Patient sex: M
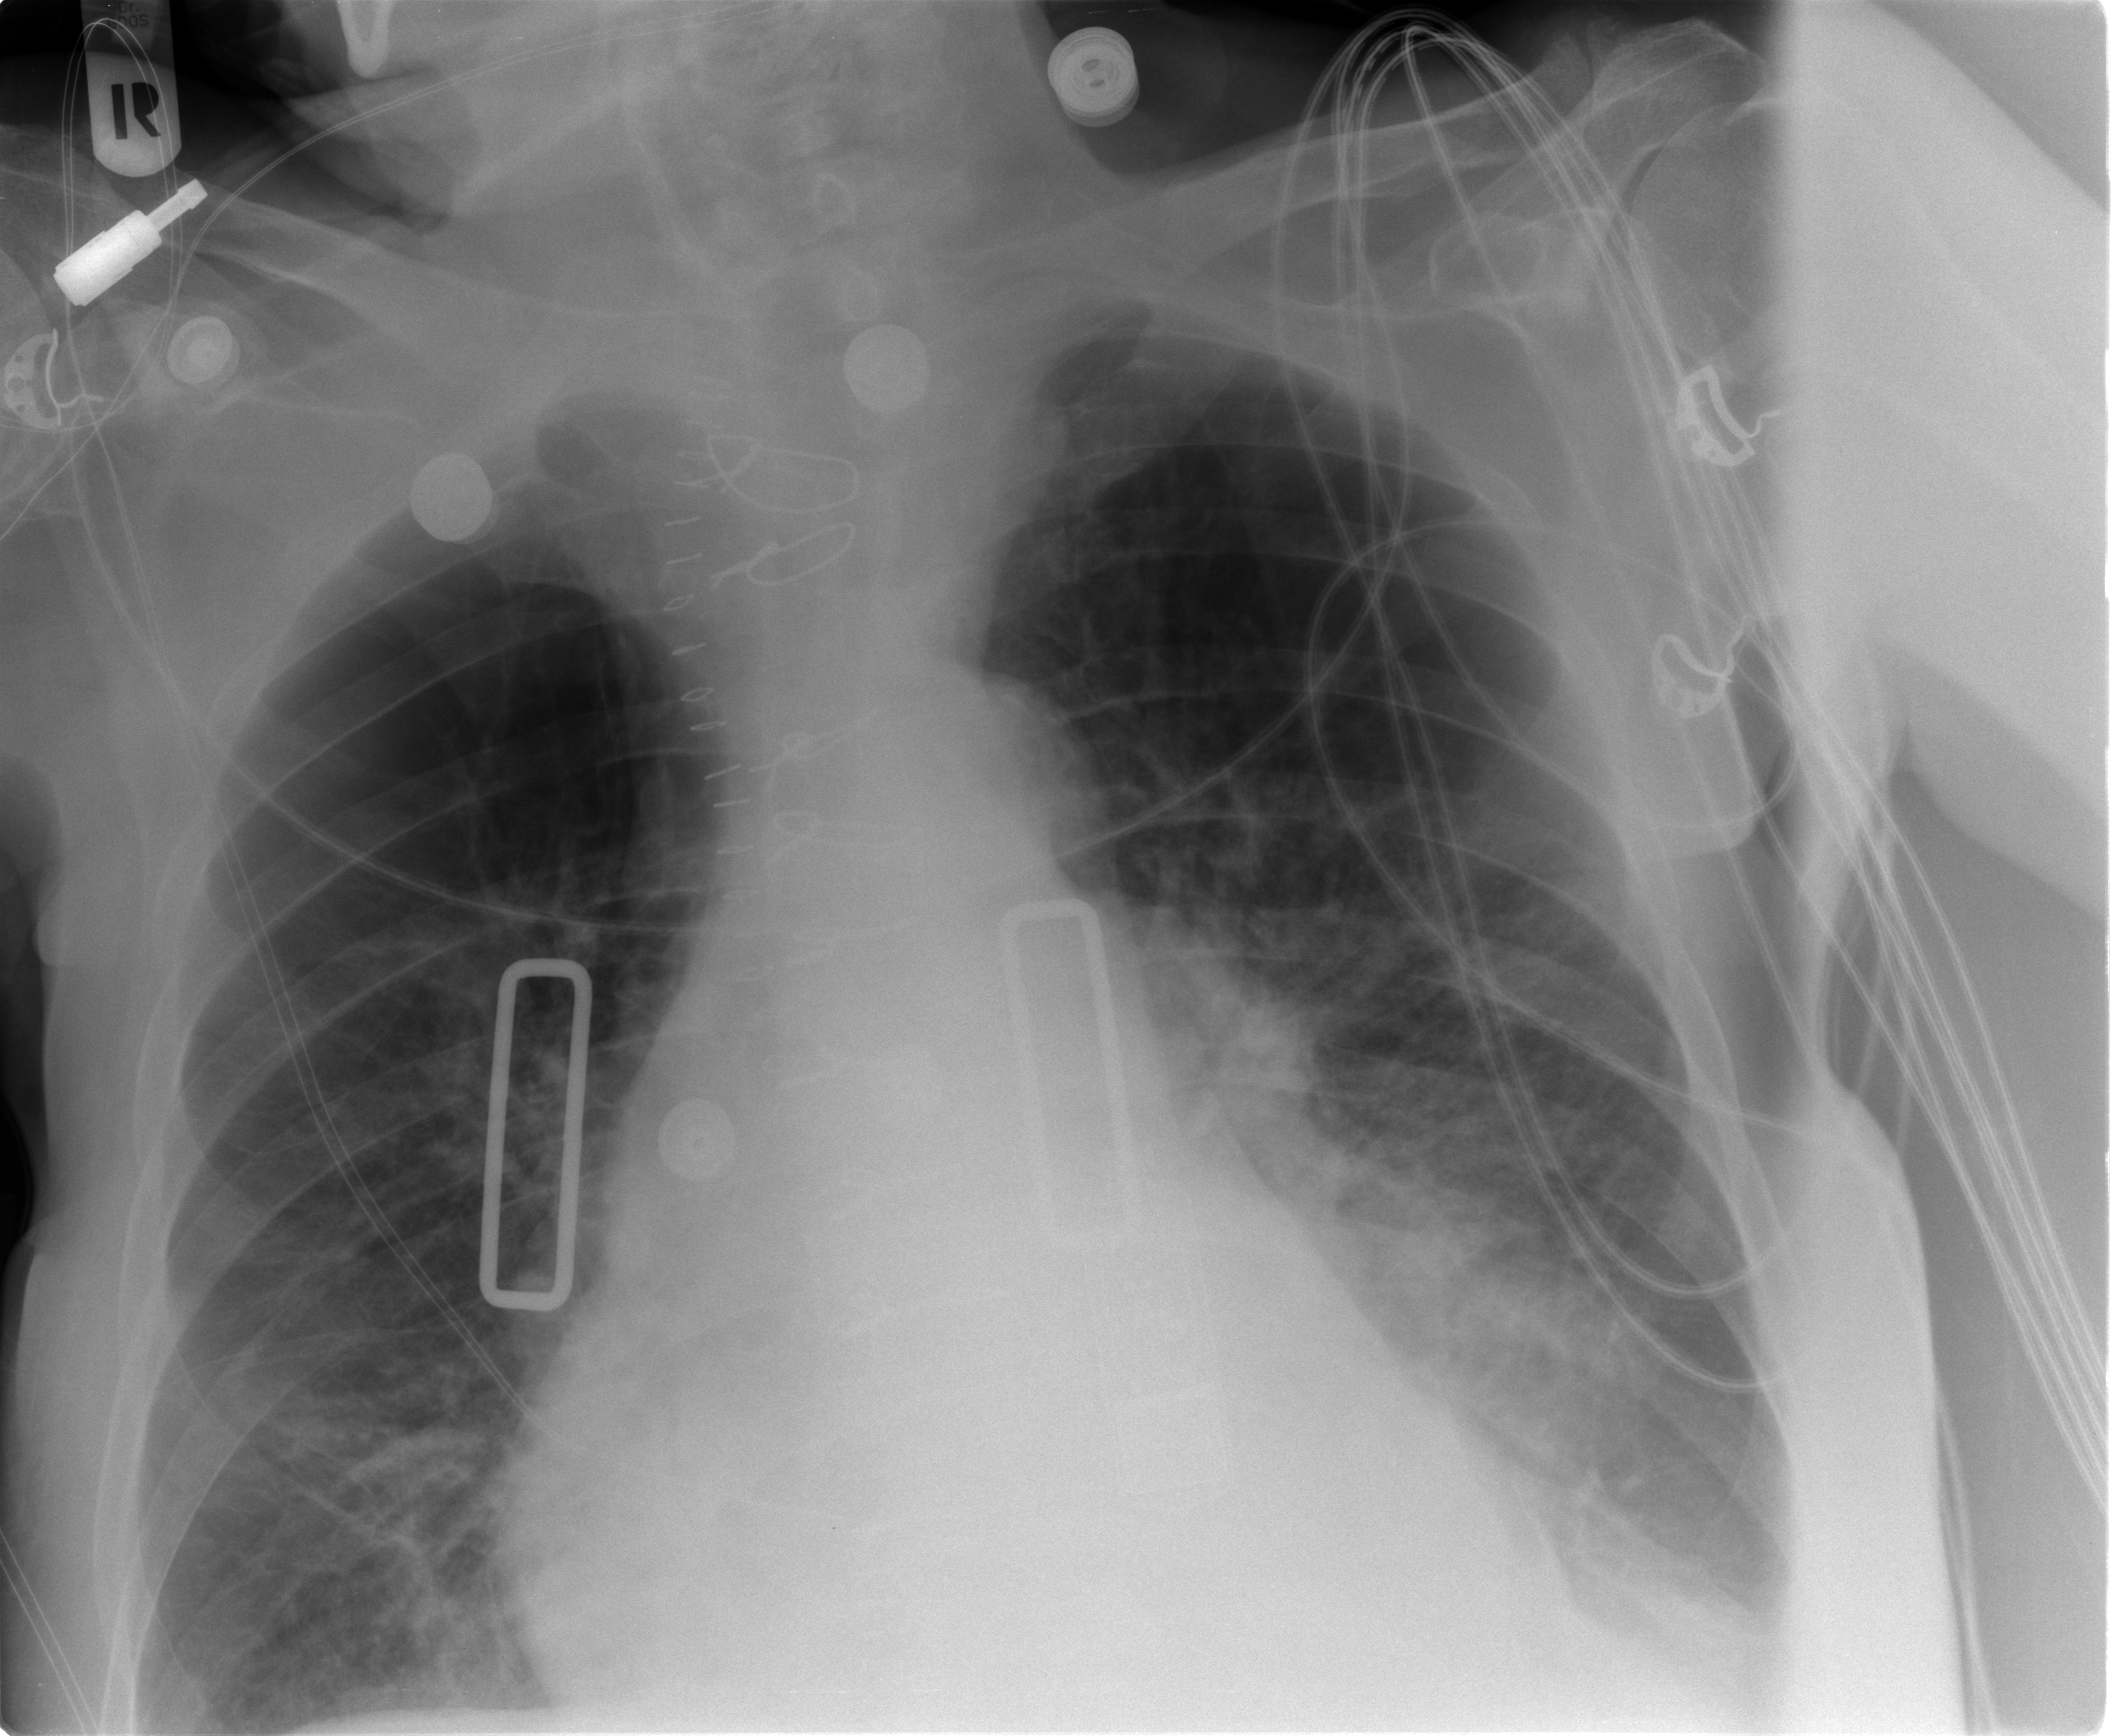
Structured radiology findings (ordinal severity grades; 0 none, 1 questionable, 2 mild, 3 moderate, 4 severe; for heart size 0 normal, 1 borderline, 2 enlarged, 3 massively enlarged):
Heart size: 2
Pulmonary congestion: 2
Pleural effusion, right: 0
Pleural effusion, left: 0
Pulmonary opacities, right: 2
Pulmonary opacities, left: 3
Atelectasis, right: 2
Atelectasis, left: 2